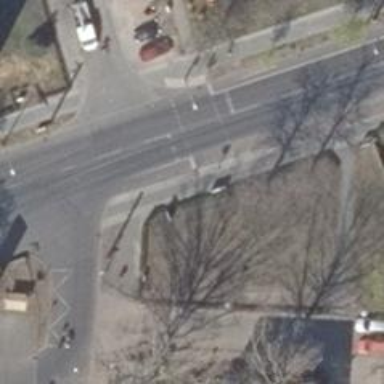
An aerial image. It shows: Road with traffic signals.